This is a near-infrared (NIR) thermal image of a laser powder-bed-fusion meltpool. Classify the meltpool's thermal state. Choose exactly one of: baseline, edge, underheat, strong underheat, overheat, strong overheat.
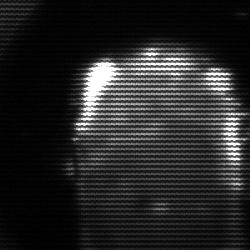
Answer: baseline